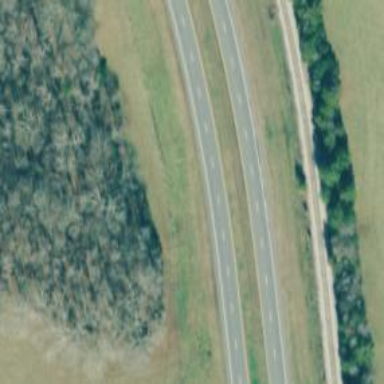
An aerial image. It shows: Trunk highway.